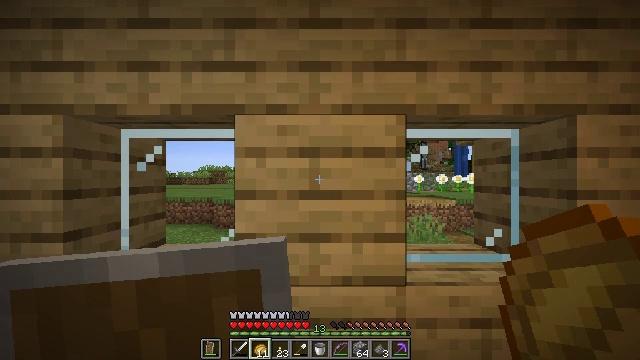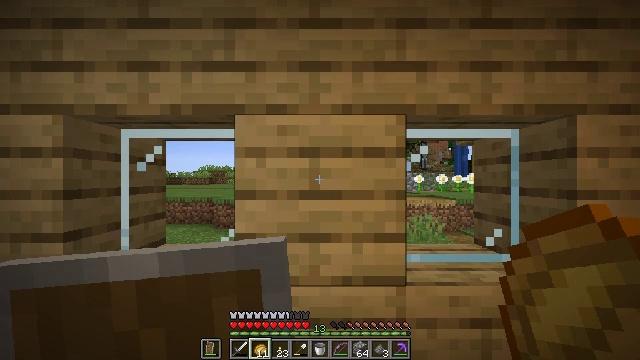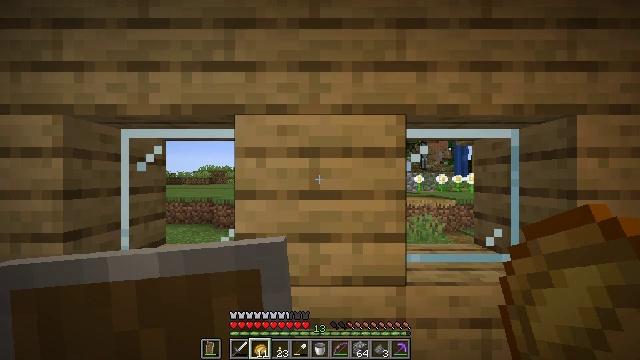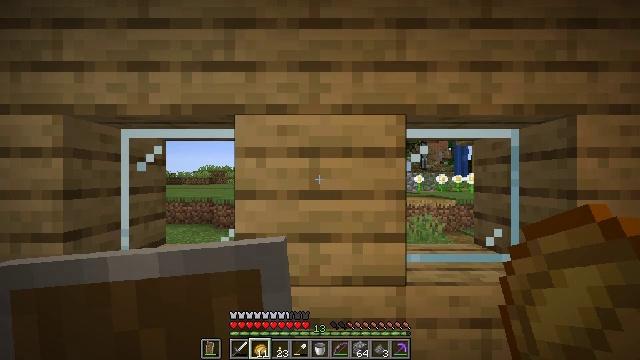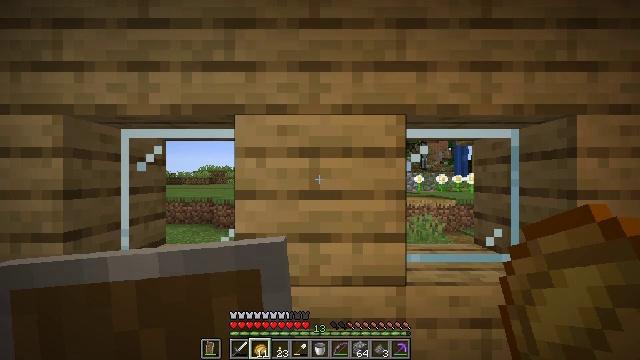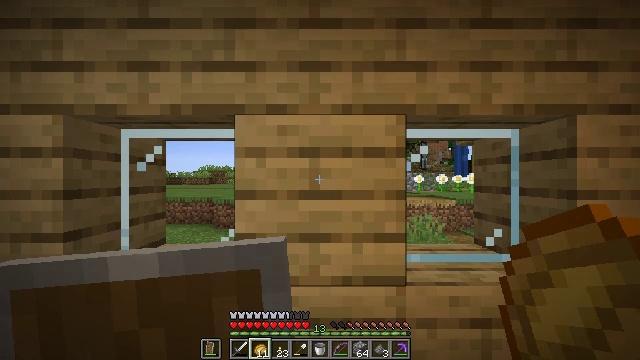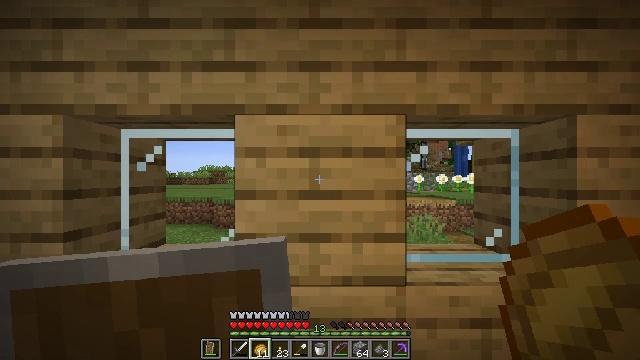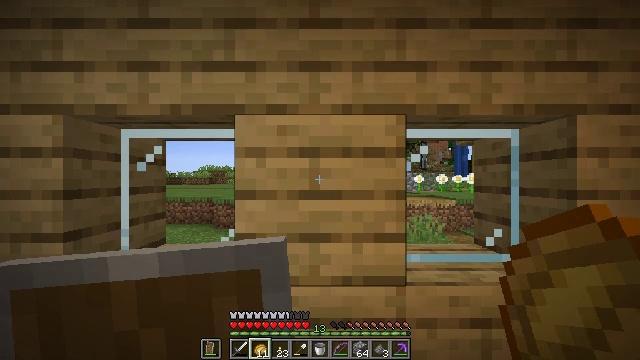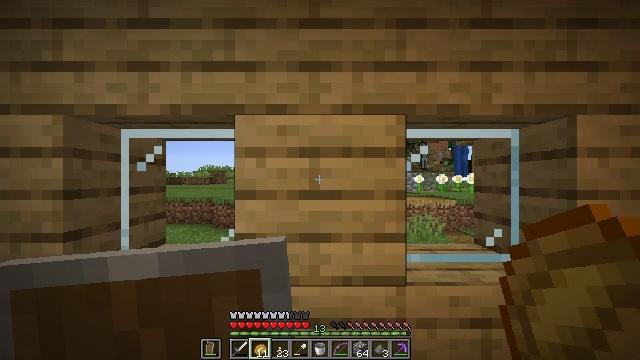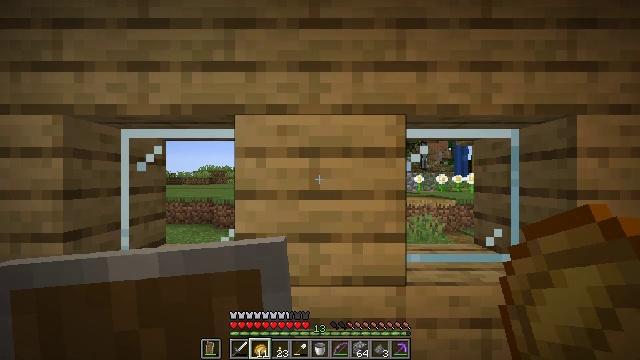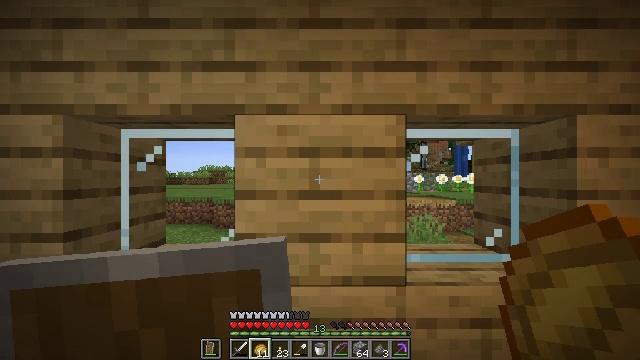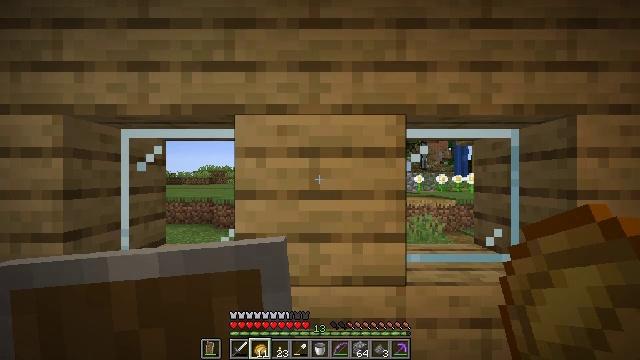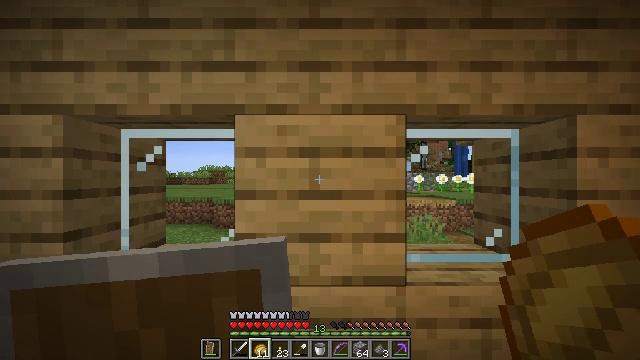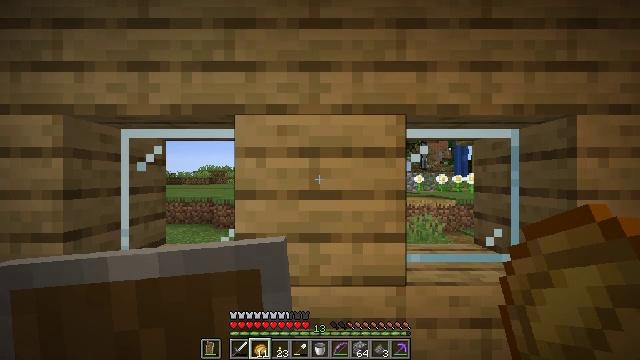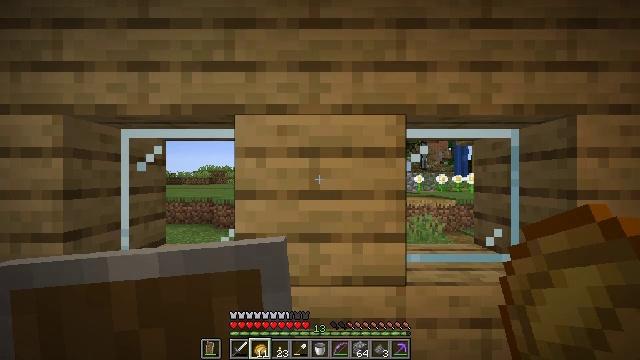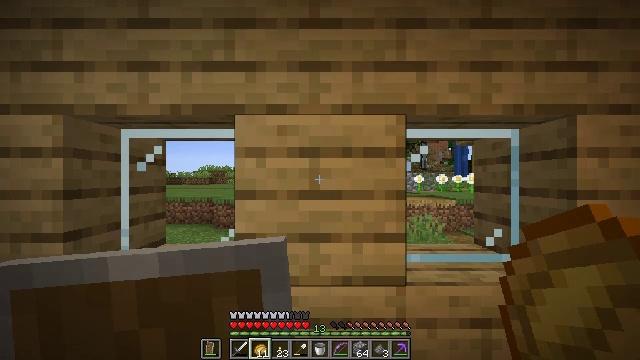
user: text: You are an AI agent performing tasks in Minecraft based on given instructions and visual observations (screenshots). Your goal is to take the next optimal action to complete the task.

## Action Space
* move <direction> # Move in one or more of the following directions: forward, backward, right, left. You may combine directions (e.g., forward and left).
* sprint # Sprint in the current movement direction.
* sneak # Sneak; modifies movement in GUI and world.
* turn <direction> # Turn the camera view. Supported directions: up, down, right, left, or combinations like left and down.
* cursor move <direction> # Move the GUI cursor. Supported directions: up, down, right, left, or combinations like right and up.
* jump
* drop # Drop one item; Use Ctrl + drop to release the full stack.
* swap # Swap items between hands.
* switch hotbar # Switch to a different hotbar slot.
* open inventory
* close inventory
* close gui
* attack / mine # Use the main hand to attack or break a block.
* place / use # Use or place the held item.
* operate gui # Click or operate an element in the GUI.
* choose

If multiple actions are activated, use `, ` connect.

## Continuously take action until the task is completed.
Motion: motion action
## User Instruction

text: Craft a bow.
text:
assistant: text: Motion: no_op
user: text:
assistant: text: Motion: no_op
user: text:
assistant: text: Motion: no_op
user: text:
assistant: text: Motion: no_op
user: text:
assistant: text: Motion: no_op
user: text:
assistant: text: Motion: no_op
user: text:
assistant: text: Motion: no_op
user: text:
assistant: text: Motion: no_op
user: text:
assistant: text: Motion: no_op
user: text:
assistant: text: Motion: no_op
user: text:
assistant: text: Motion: no_op
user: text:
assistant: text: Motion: no_op
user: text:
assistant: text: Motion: no_op
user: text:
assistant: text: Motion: no_op
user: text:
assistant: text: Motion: no_op
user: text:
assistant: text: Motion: no_op
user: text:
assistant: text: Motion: no_op
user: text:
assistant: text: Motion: no_op
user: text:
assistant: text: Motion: turn right
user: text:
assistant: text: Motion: turn right
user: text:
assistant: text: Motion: turn right
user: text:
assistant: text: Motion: turn right and down
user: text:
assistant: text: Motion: turn right and down
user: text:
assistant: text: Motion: turn right and down
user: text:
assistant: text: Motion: turn right
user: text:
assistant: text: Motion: turn right
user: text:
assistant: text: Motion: turn right
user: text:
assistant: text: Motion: turn right
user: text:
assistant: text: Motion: turn right
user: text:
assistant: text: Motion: turn right